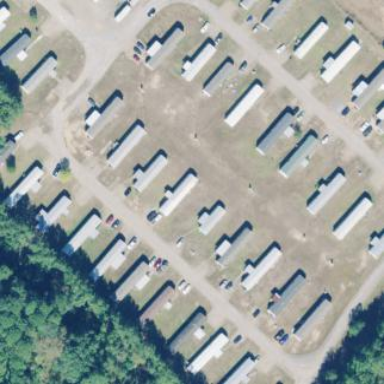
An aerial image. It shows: Trailer park area.